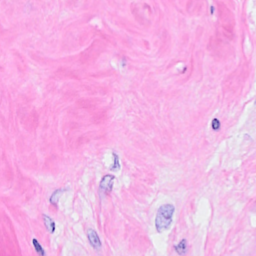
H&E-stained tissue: Breast